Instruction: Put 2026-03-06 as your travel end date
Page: home
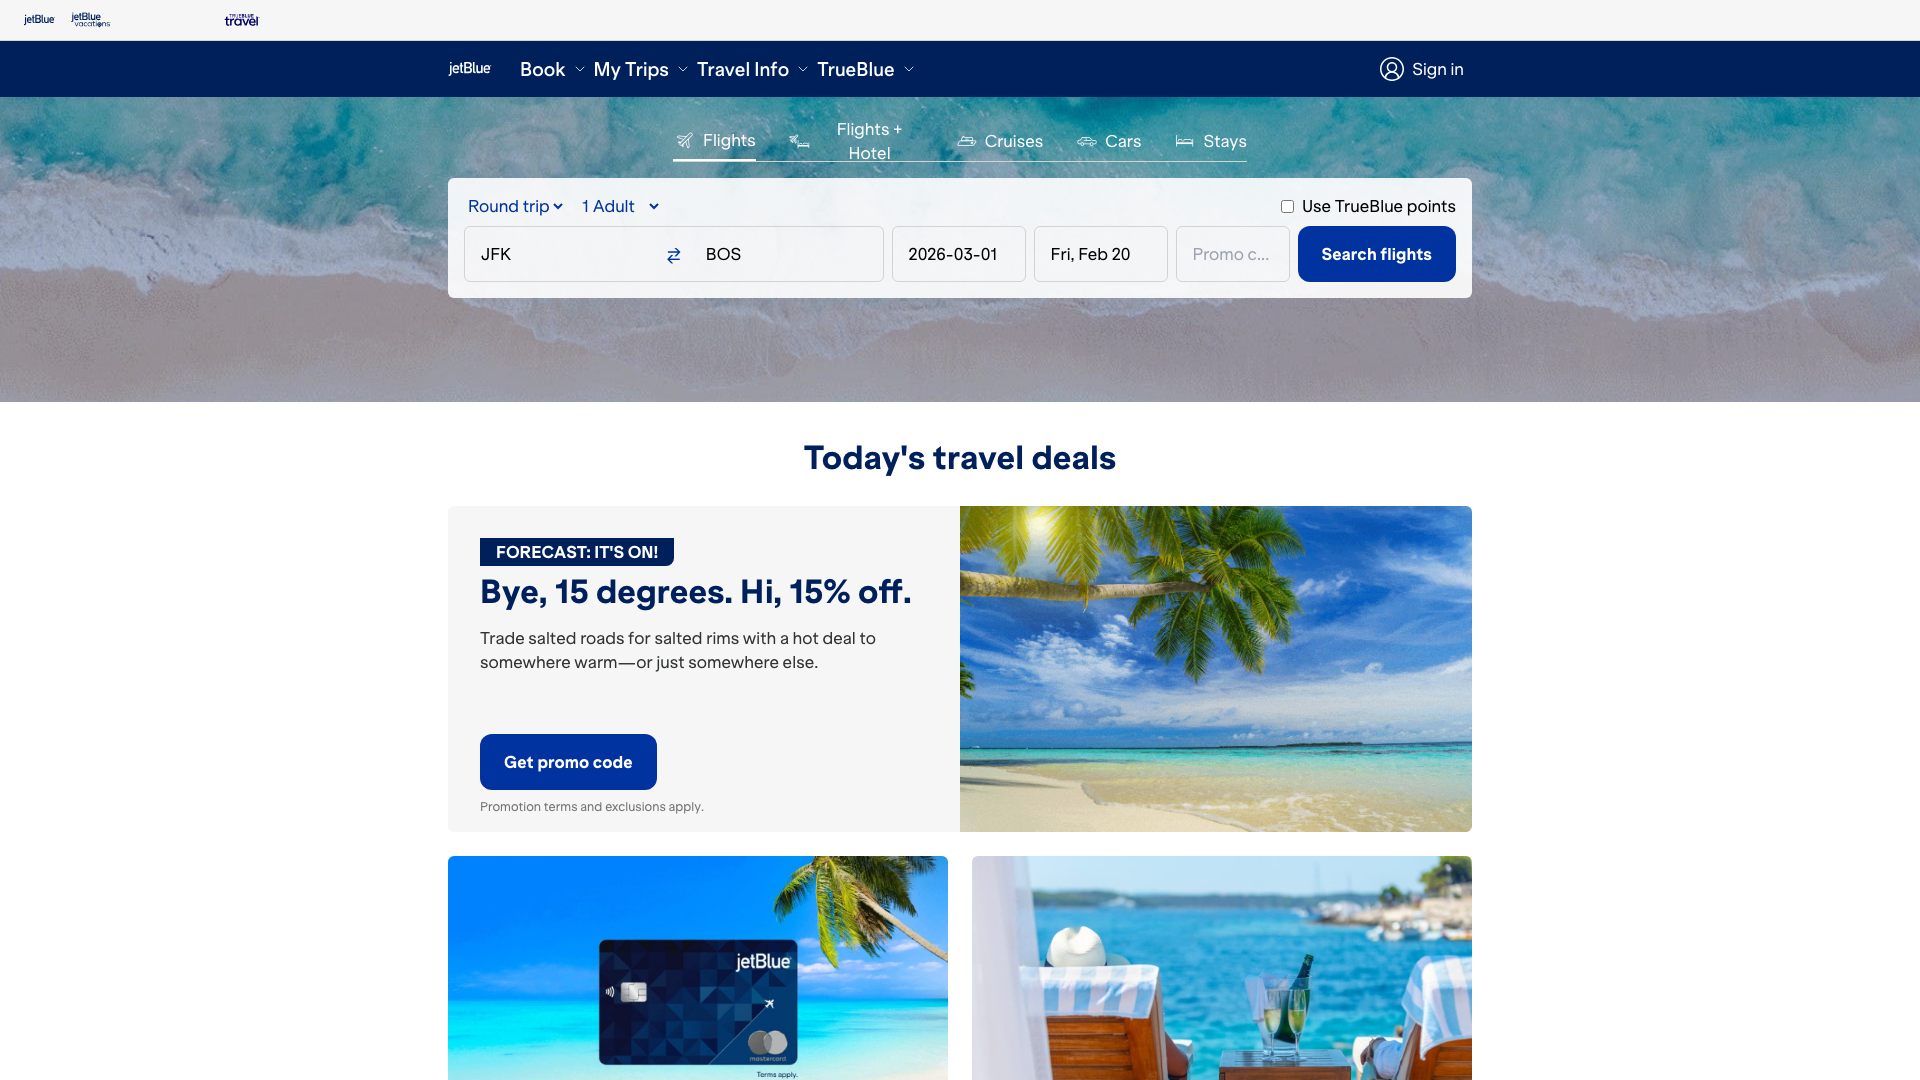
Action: type